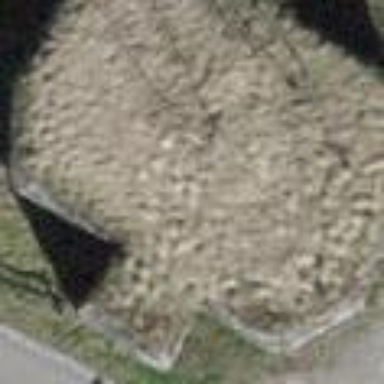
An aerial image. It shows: Military bunker.